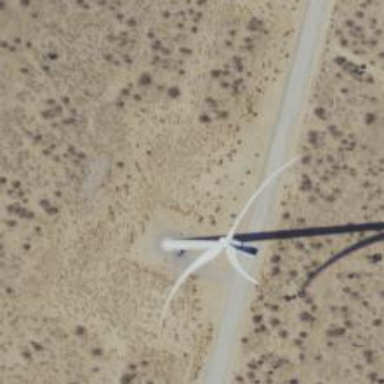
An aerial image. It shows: Wind generator powered by Vestas horizontal axis wind turbine.